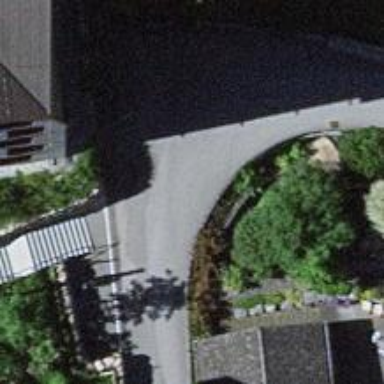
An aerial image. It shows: Set of steps on the road.